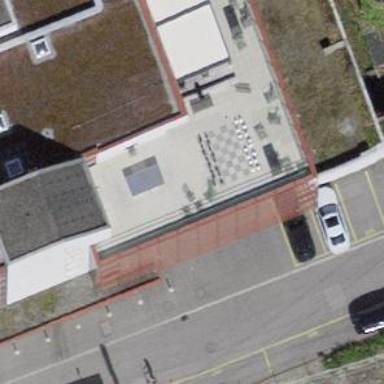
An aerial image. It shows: School.